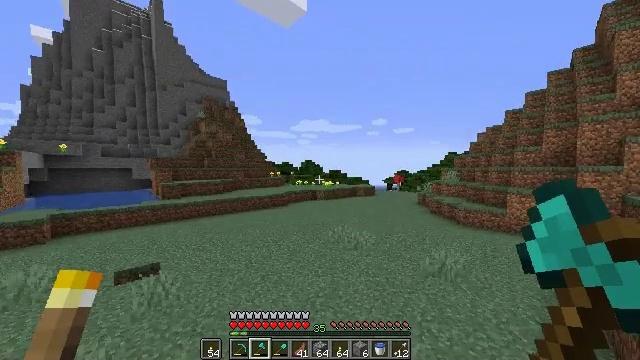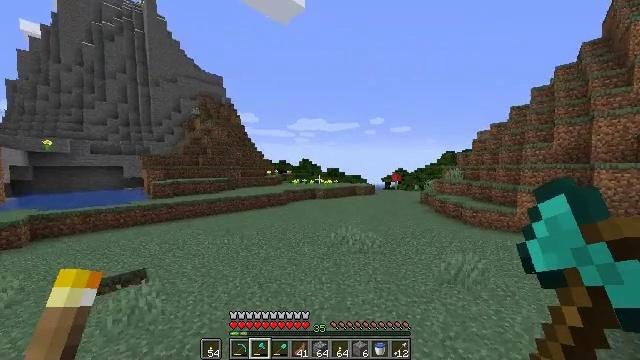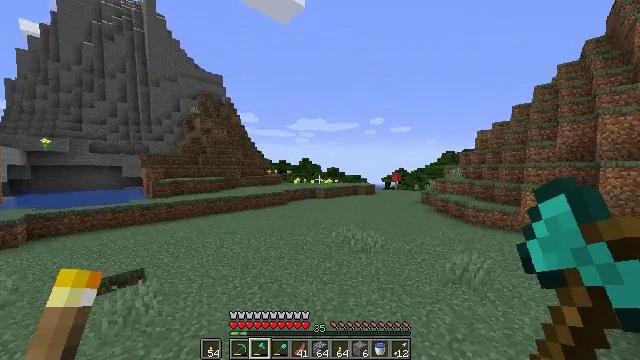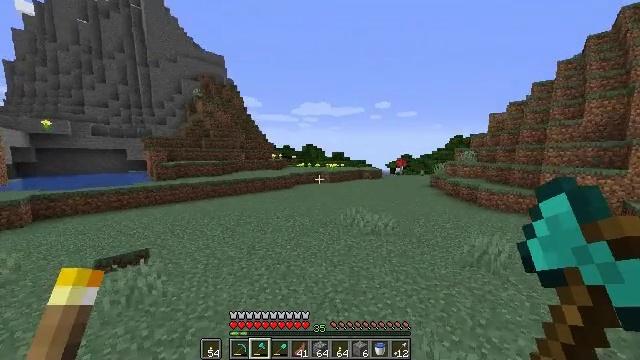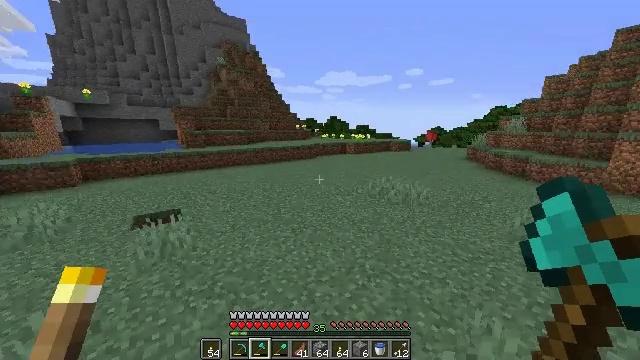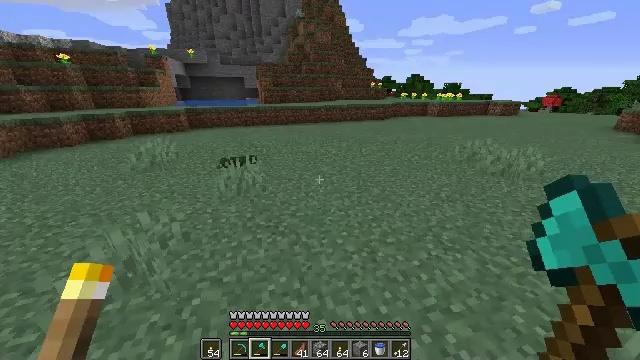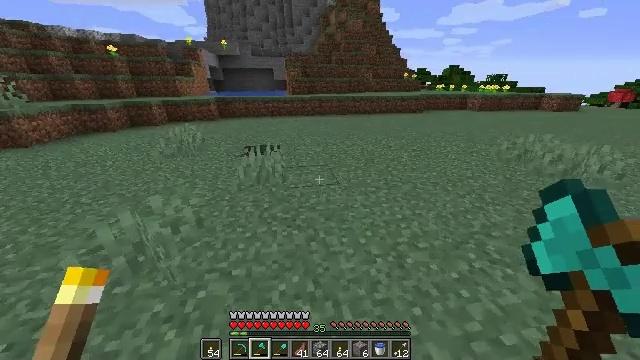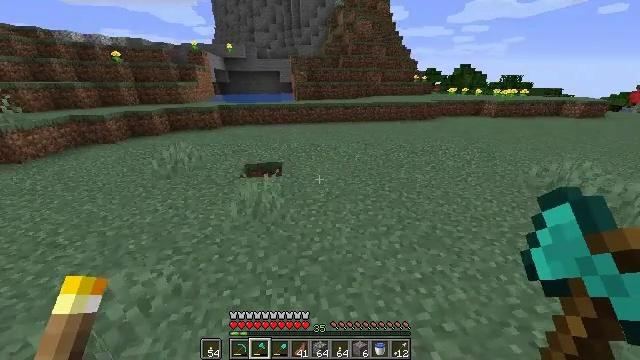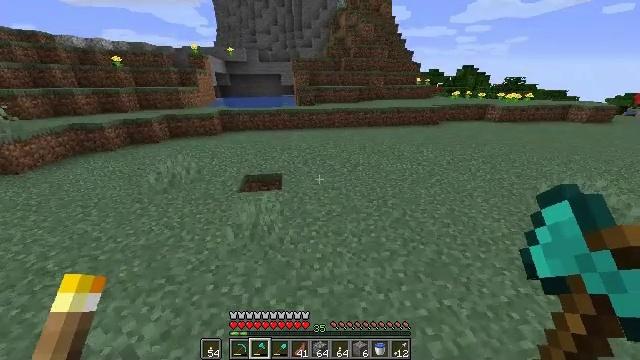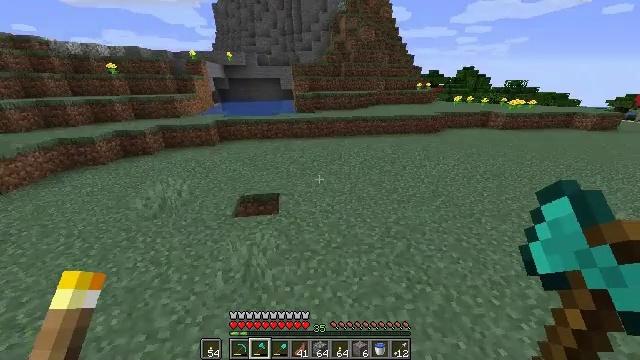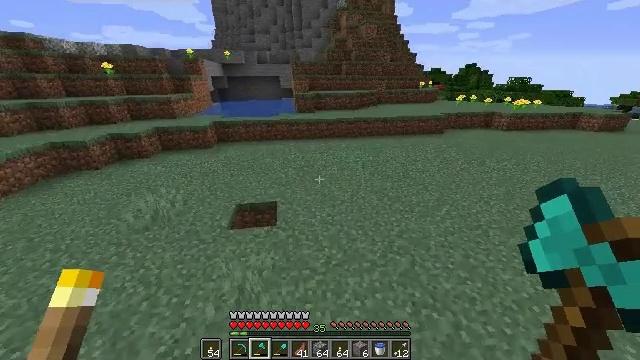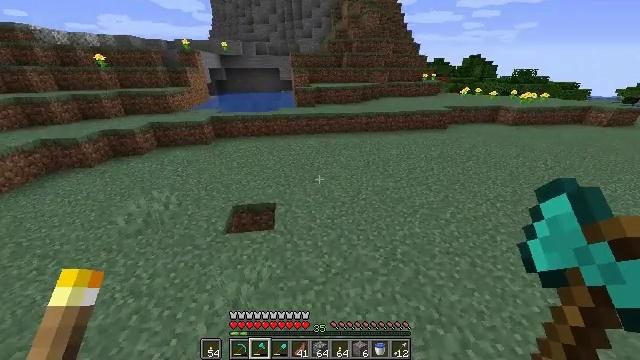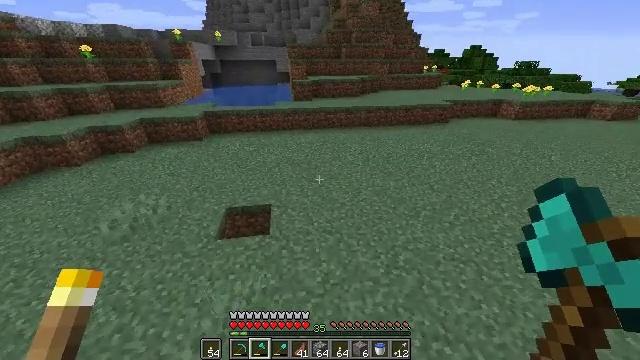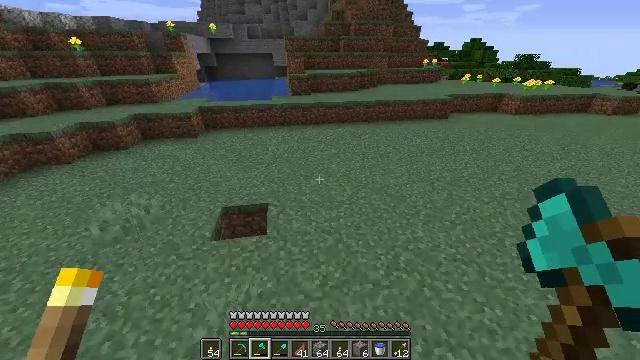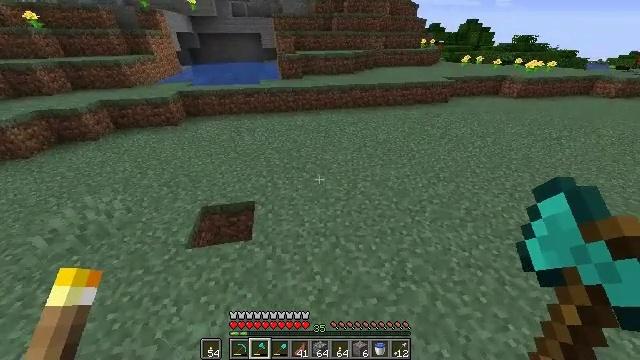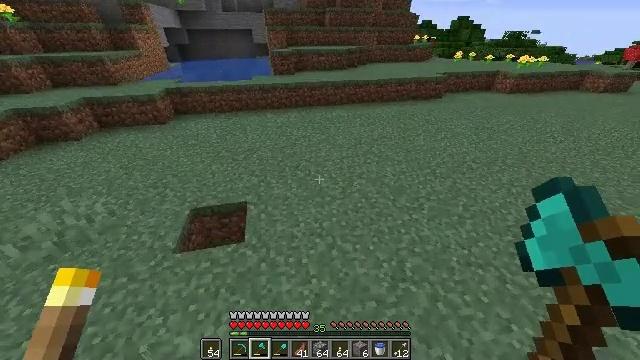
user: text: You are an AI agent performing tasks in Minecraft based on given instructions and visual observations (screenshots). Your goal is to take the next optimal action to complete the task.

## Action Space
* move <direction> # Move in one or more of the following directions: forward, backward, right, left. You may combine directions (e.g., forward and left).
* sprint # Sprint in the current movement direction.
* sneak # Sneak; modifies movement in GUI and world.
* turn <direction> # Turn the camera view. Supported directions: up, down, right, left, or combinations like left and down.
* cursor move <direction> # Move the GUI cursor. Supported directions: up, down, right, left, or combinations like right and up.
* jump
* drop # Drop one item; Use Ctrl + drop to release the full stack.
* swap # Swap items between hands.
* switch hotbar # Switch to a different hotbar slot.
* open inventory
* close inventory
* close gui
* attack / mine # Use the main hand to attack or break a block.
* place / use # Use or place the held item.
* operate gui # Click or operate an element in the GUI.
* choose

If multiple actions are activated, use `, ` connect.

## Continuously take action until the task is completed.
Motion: motion action
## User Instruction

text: Collect some oak leaves.
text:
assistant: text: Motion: move forward and move left, sprint, jump
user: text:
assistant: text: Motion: move forward and move left, sprint, jump
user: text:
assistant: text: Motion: move forward and move left, sprint, turn left and down, jump
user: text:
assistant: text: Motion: move forward and move left, sprint, turn left and down, jump
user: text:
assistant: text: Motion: move forward, sprint, turn left and down, jump
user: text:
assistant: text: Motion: move forward, sprint, turn left and down, jump
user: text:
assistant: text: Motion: move forward, sprint, turn left, jump
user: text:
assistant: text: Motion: move forward, sprint, jump
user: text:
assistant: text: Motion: move forward, sprint, jump
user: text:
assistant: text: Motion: move forward, sprint, jump
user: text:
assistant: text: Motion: move forward, sprint, turn down, jump
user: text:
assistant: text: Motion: move forward, sprint, turn down, jump
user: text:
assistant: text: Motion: move forward, sprint, turn down, jump
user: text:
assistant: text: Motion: move forward, sprint, turn right and down, jump
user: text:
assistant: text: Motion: move forward and move right, sprint, turn right, jump
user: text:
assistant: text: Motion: move forward and move right, sprint, turn right, jump
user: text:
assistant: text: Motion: move forward and move right, sprint, jump
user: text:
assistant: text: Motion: move forward and move right, sprint, jump
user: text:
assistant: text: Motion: move forward and move right, sprint, jump
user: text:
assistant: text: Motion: move forward and move right, sprint, turn right and up, jump
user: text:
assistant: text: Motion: move forward and move right, sprint, turn right and up, jump
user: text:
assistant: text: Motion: move forward and move right, sprint, turn left and up, jump
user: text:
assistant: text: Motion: move forward and move right, sprint, jump
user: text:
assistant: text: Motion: move forward, sprint, jump
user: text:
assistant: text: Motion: move forward, sprint, jump
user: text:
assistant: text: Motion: move forward, sprint, turn right, jump
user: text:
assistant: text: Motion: move forward, sprint, turn right, jump
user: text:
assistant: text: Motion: move forward and move right, sprint, jump
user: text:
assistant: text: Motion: move forward and move right, sprint, jump
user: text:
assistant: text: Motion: move forward and move right, sprint, jump